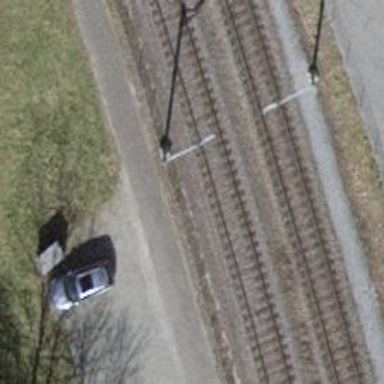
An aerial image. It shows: Railway milestone.